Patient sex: M
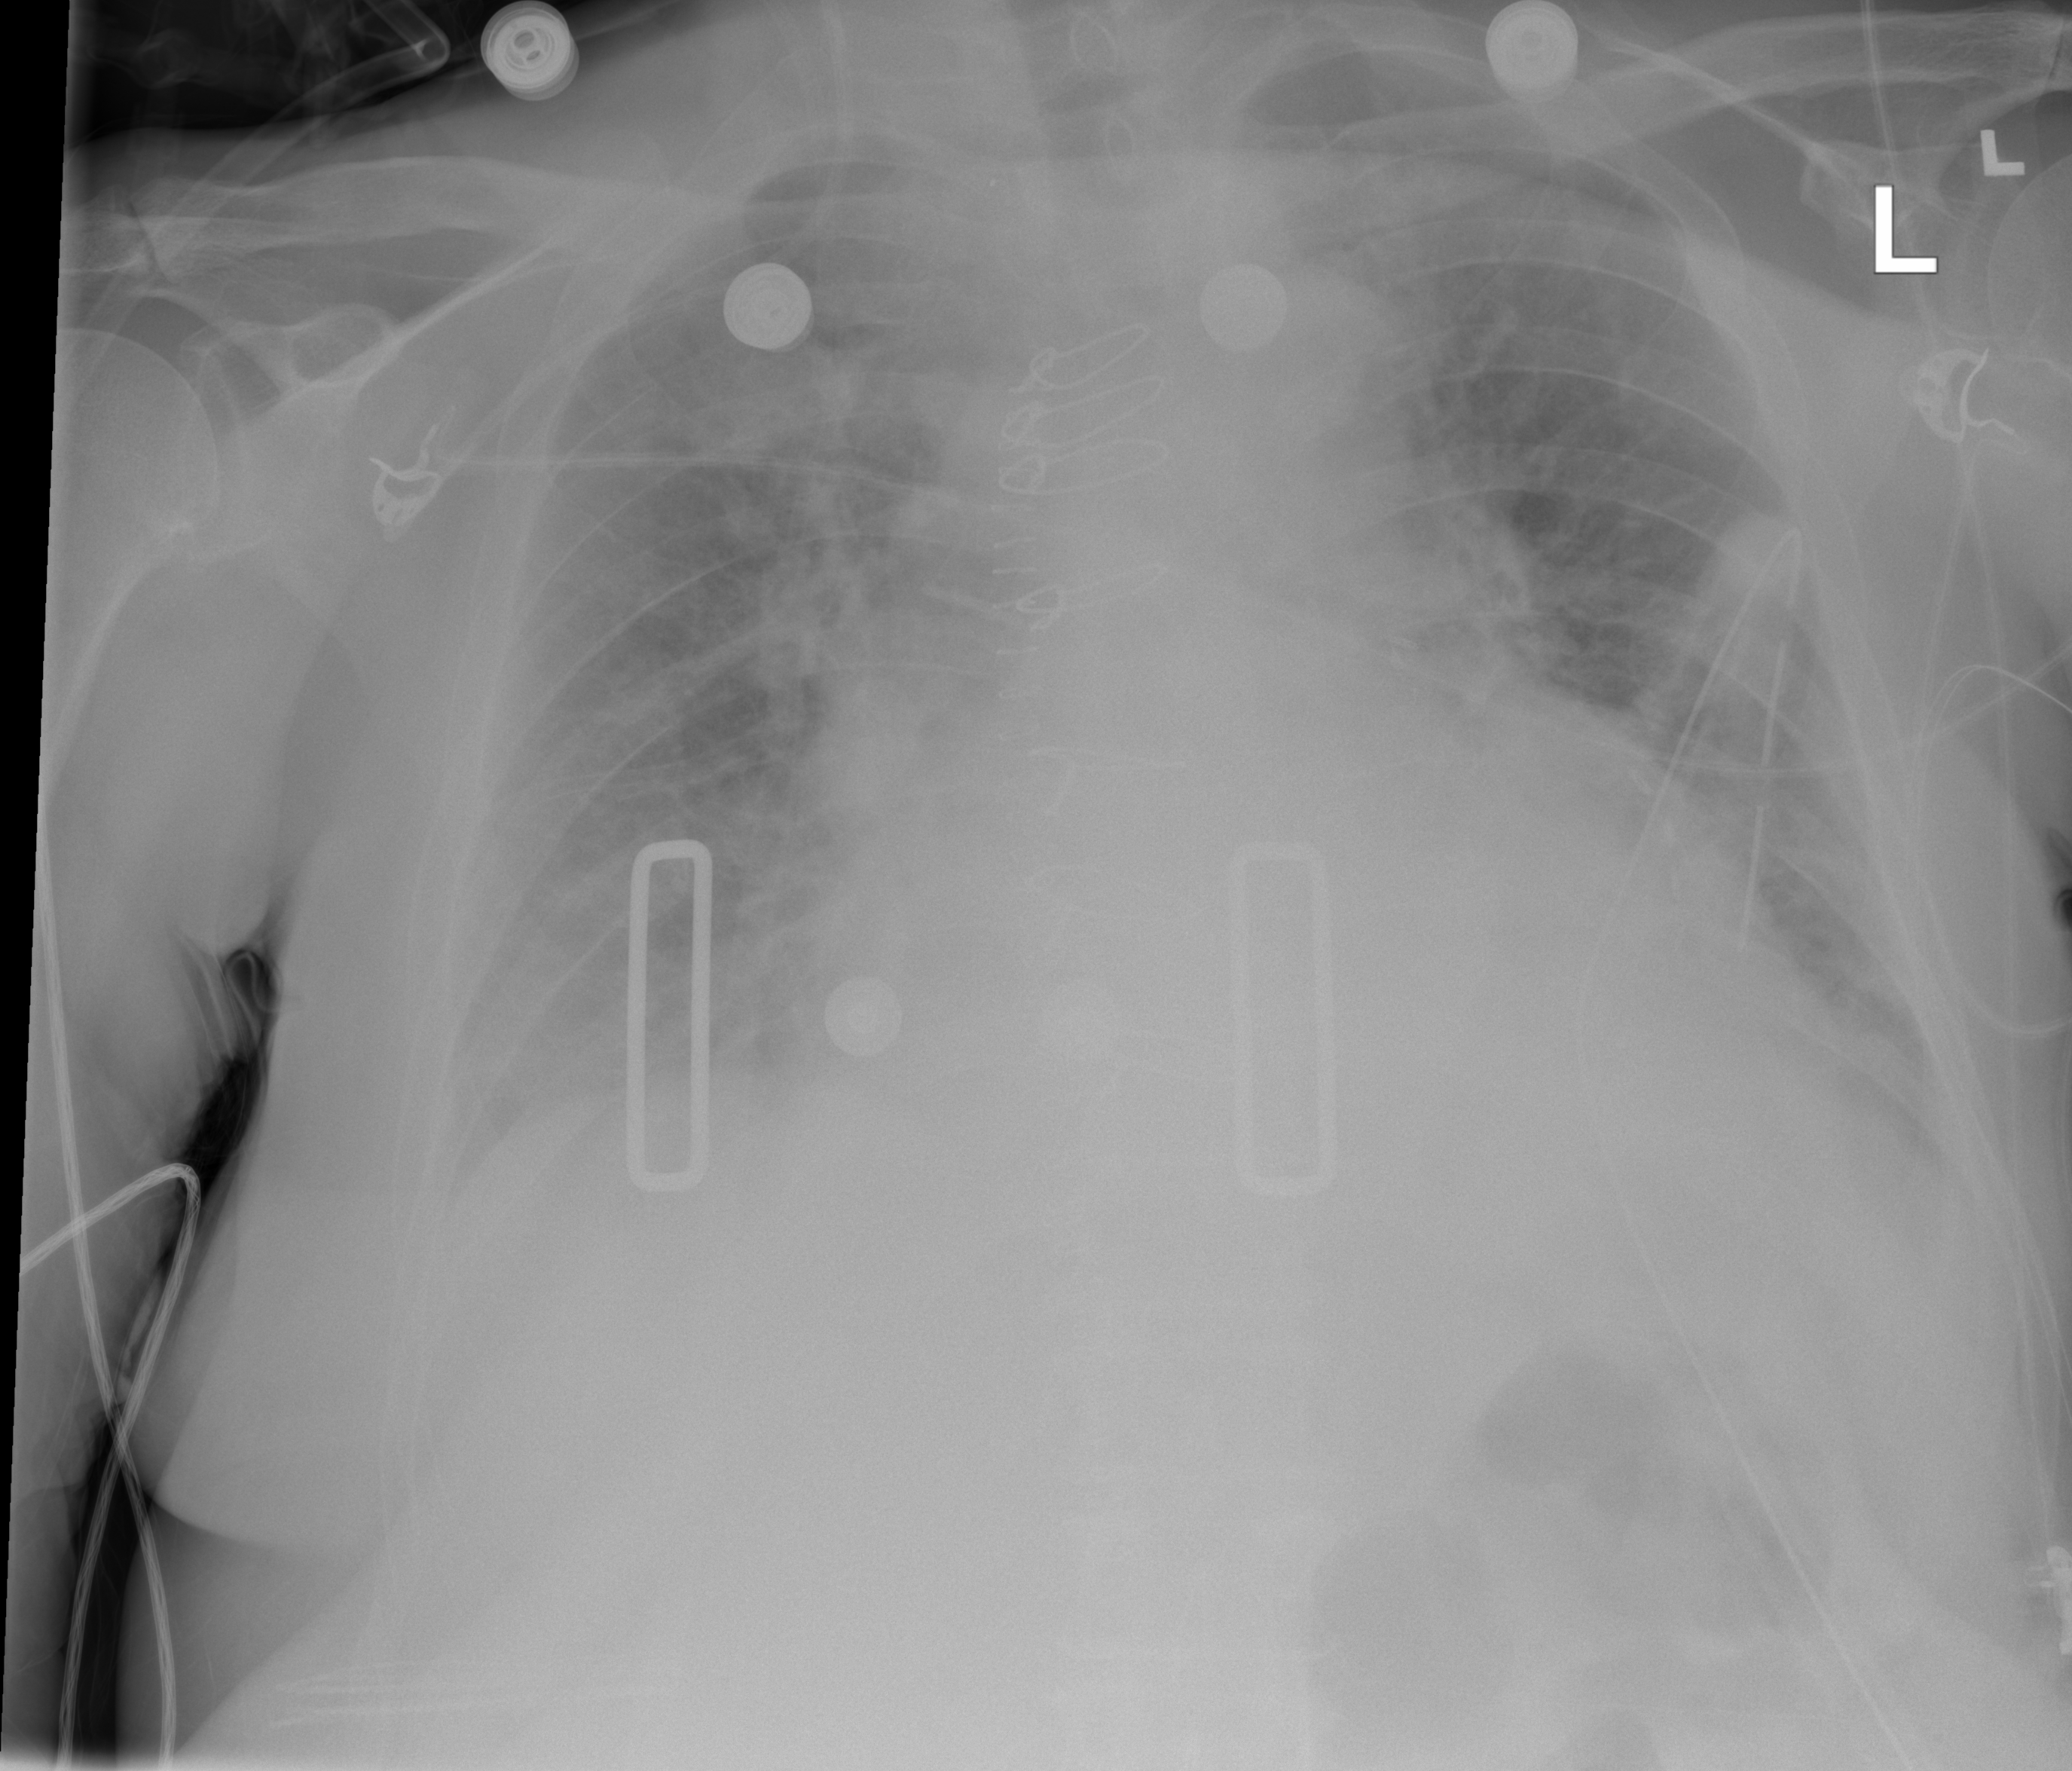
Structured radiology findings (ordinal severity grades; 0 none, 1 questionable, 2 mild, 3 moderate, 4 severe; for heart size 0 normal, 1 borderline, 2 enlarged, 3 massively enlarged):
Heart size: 2
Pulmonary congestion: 2
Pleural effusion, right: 2
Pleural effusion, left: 2
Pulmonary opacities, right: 2
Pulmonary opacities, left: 2
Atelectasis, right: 2
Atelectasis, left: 2